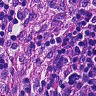
Metastatic tissue present: no